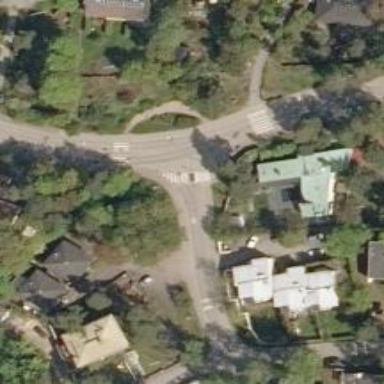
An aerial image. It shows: Paved footway with crossing.